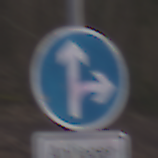
Verkehrszeichen: VorgeschriebeneFahrtrichtungGeradeausOderRechts
Zusatzzeichen unten: PersonengruppenFrei1
Umgebung: Outdoor, Nature
Tageszeit: MorningAfternoon
Wetter: Overcast
Licht: Natural
Jahreszeit: Autumn
Kontrast: LowContrast